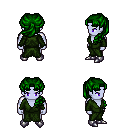
a pixel art fantasy rpg character, male body template, dark elf, purple skin, green robe, red pants, green princess hairstyle, metal boots, four views (front, back, left, right), 2x2 character sprite sheet, small pixel art, hard edges, no anti-aliasing